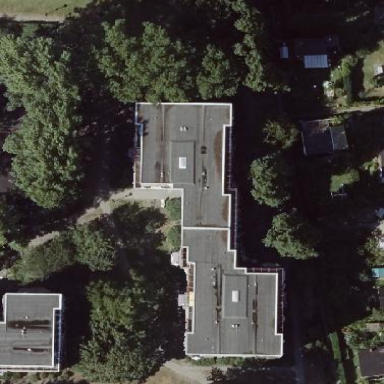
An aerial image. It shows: Apartment building with flat roof.